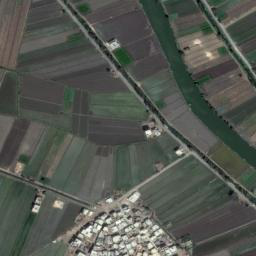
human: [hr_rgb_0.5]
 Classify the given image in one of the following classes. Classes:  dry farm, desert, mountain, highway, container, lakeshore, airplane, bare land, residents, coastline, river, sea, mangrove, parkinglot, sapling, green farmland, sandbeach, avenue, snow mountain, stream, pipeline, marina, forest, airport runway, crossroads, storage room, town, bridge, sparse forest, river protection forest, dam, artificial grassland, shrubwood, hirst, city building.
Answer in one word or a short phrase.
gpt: green farmland